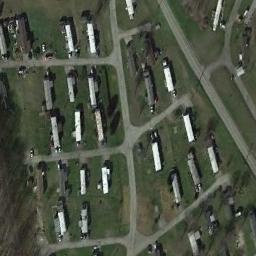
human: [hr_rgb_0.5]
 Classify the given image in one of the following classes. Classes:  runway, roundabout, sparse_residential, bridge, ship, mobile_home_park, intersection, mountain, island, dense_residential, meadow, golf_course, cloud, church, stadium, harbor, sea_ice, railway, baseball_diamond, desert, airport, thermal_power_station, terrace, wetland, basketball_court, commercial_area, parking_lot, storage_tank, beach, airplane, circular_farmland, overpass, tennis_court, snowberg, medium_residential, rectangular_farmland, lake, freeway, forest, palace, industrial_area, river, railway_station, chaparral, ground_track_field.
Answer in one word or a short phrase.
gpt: mobile_home_park